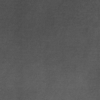
Label: dusty